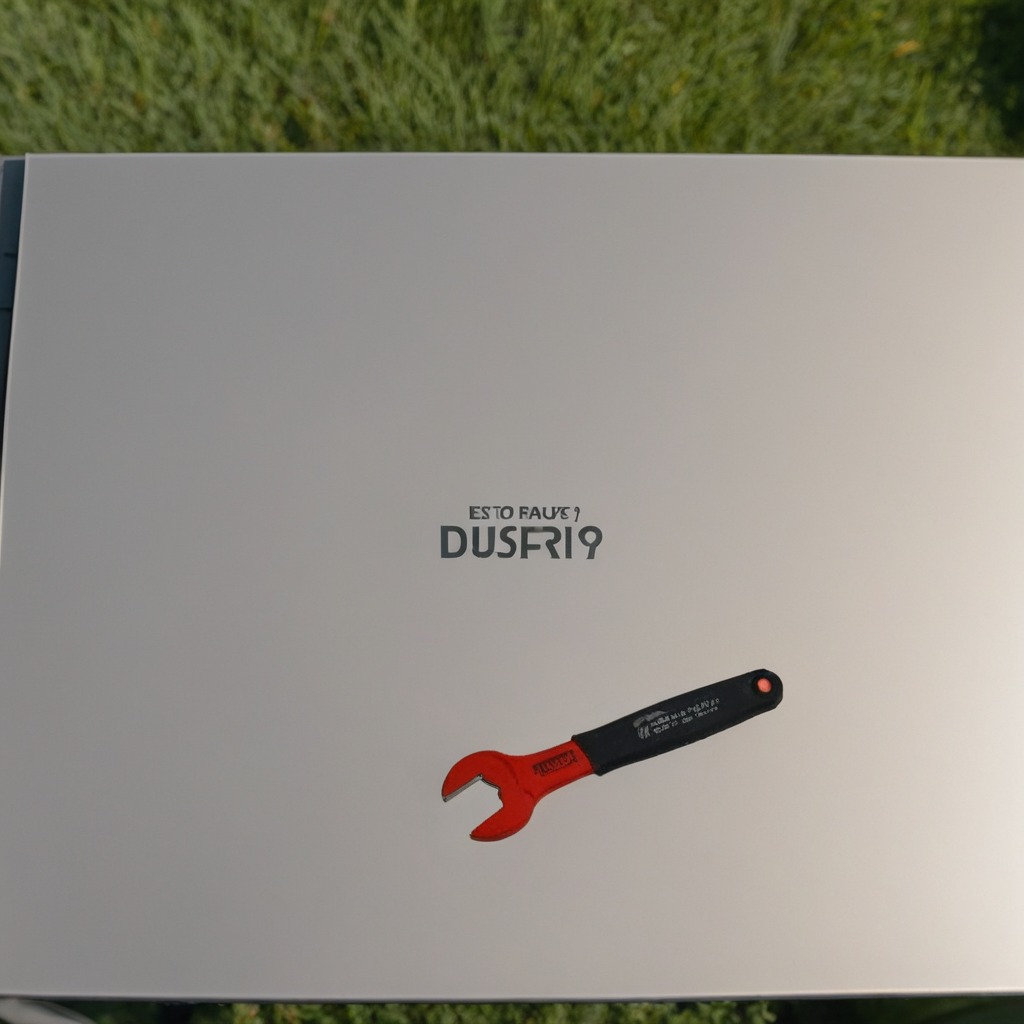
An wrench lies on a clean utility table in a temporary outdoor tool station afternoon light present textured surface.